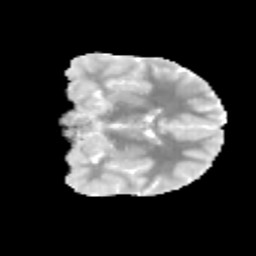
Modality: MD
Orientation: coronal
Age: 10
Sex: male
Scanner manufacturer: siemens
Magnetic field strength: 3 T
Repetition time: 3.8 s
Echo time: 0.07 s